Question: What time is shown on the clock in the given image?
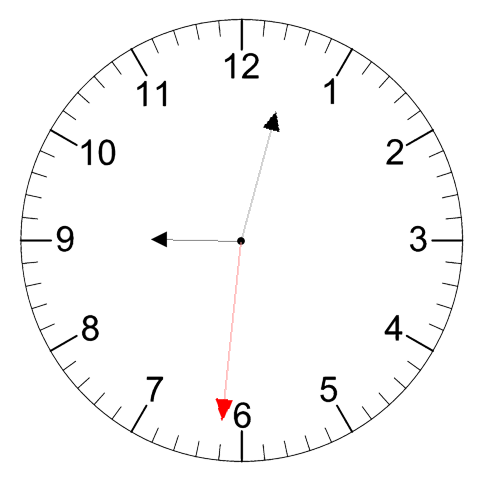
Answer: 09:02:31